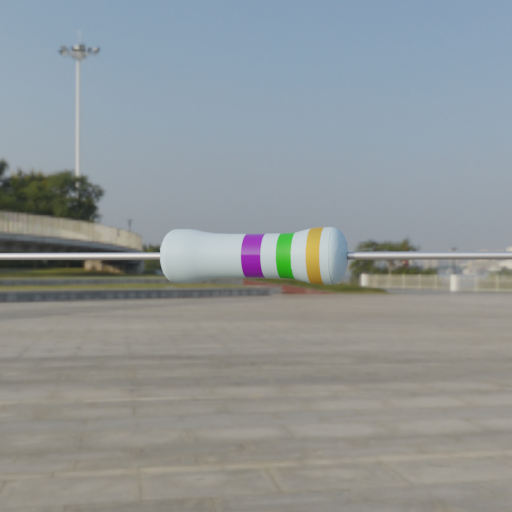
Resistor colour bands (in order): violet, green, gold